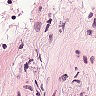
Metastatic tissue present: no